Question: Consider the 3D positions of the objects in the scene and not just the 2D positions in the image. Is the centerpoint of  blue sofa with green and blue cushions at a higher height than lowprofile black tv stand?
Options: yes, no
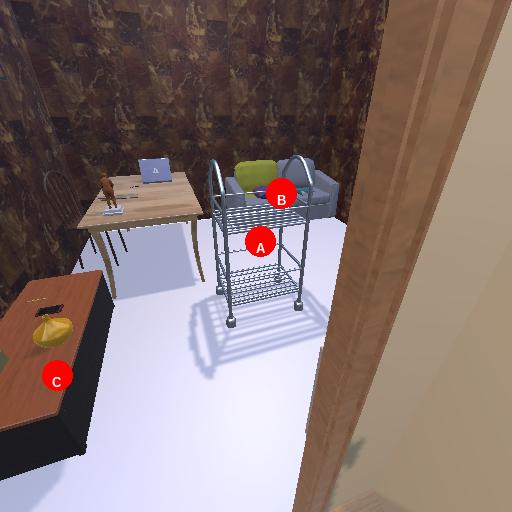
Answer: yes